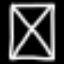
Label: hourglass